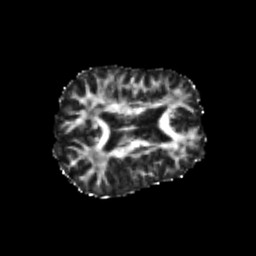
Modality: FA
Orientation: axial
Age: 24
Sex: female
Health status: healthy
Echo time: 0.074 s